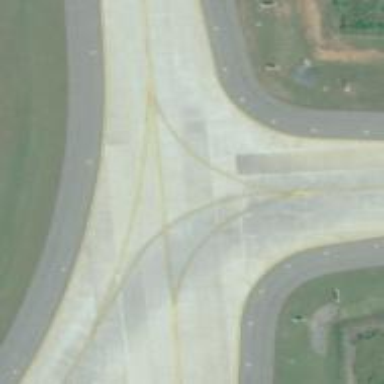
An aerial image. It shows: View of taxiway at the airport.